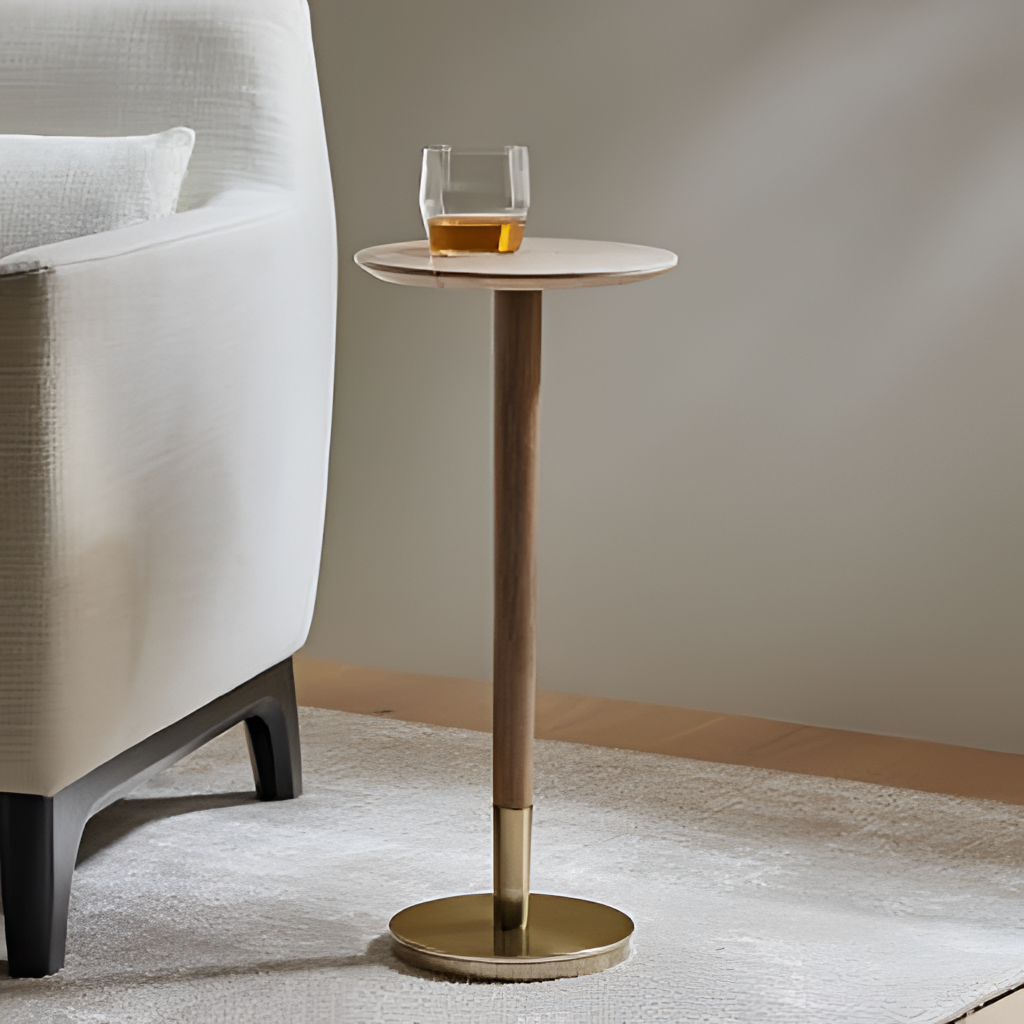
living room, fabric sofa, brown wood flooring, with plank pattern, modern, paint wallpaper, with solid pattern